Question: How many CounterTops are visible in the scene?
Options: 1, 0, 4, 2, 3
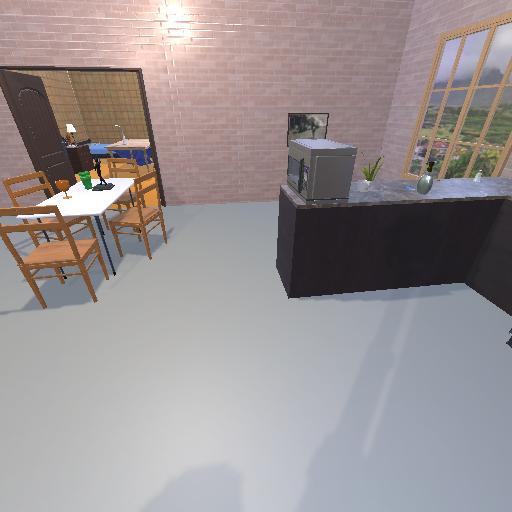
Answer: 1